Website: home-depot
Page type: payment
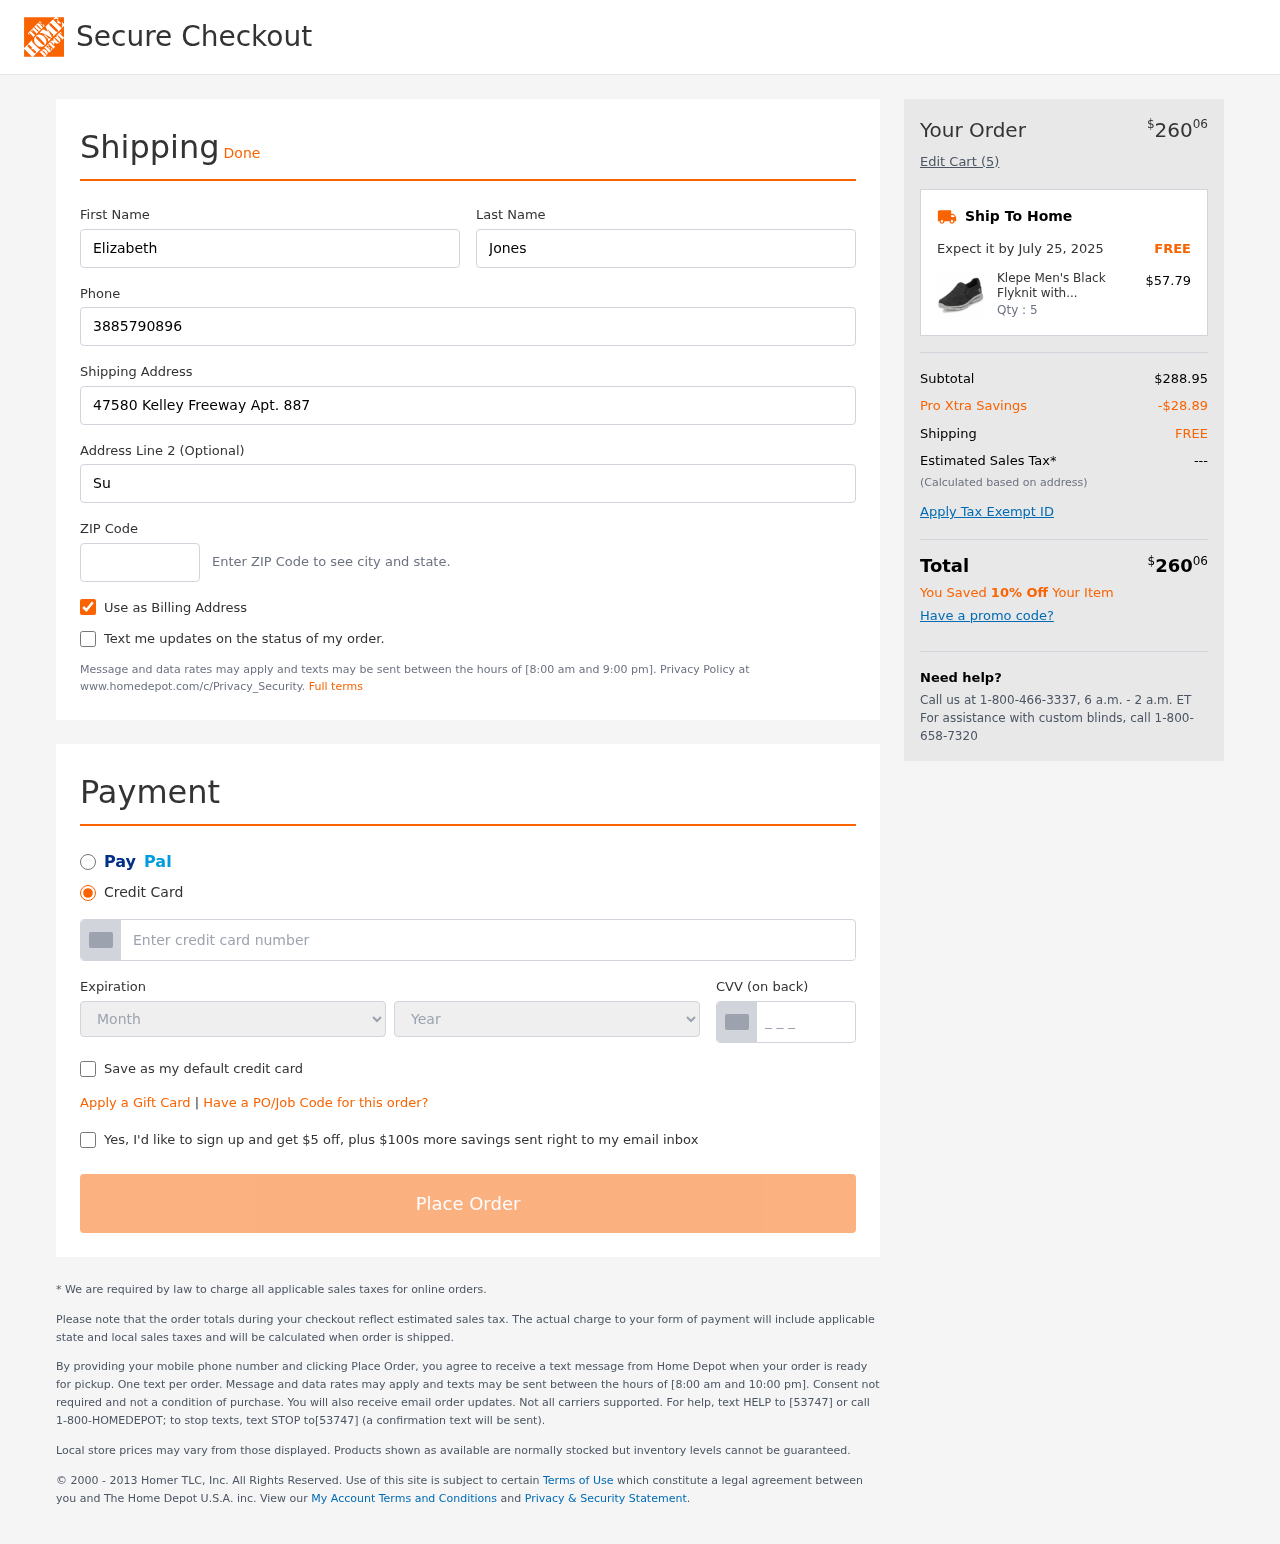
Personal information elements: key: PII_CARD_CVV
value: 0432
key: PII_CARD_EXPIRY_MONTH
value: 12
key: PII_CARD_EXPIRY_YEAR
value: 26
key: PII_CARD_NUMBER
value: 3402 5315 7966 940
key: PII_FIRSTNAME
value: Elizabeth
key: PII_LASTNAME
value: Jones
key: PII_PHONE
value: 3885790896
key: PII_POSTCODE
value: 79152
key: PII_STREET
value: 47580 Kelley Freeway Apt. 887
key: PII_STREET2
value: Suite 460
Product elements: key: PRODUCT1_NAME
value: Klepe Men's Black Flyknit with Memory Foam Running Shoes-7 UK (41 EU) (8 US) (M133/BLK)
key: PRODUCT1_PRICE
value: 57.79
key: PRODUCT1_QUANTITY
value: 5
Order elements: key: ORDER_TOTAL
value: $26006
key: ORDER_NUM_ITEMS
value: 5
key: ORDER_DELIVERY_DATE
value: July 25, 2025
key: ORDER_SUBTOTAL
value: $288.95
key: ORDER_DISCOUNT
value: -$28.89
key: ORDER_SHIPPING_COST
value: FREE